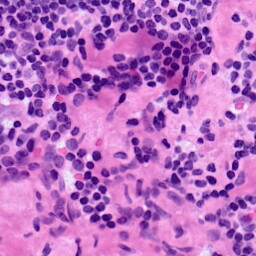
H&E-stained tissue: LymphNode